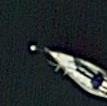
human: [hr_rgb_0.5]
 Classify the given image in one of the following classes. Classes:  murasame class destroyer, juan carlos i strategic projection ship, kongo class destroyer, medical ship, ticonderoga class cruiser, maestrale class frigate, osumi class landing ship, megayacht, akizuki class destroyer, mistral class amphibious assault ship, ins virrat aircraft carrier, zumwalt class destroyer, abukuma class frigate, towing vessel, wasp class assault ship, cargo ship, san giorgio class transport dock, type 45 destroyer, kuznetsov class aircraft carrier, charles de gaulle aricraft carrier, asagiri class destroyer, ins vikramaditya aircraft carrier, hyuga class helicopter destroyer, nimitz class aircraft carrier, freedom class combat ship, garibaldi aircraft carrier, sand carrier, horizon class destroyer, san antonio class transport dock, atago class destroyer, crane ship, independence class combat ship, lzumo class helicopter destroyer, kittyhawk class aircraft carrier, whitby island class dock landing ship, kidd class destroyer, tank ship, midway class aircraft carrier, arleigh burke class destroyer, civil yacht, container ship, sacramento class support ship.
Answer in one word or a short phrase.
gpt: Civil yacht